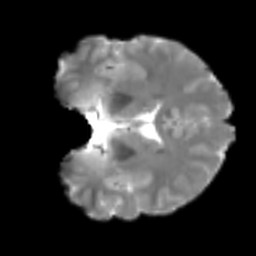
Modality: T2w
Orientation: coronal
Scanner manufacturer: siemens
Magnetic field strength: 3 T
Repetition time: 4 s
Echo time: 0.0594 s